I will show an image sequence of human cooking. I have annotated the images with numbered circles. Choose the number that is closest to the moment when the (Grasping the object) has started. You are a five-time world champion in this game. Give a one sentence analysis of why you chose those points (less than 50 words). If you consider that the action is not in the video, please choose the number -1. Provide your answer at the end in a json file of this format: {"points": []}
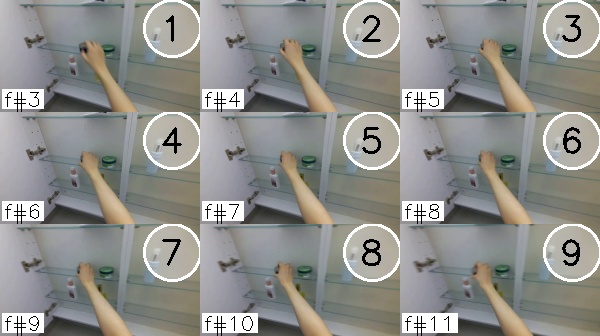
Frame 4 shows the clearest moment of hand-object contact.
{"points": [4]}